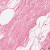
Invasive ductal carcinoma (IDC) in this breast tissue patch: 0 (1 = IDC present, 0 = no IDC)